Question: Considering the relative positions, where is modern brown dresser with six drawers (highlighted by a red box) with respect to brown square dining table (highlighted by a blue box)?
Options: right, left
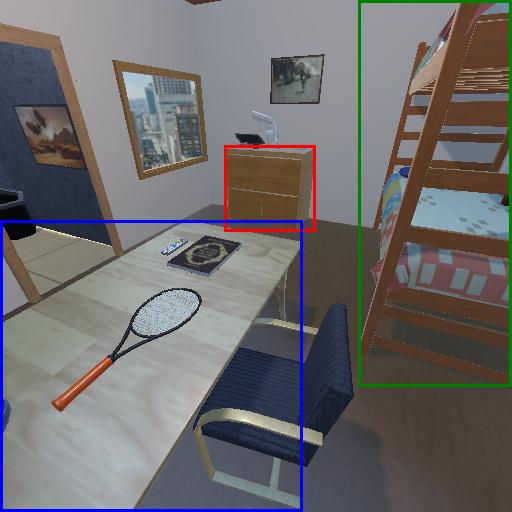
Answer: right